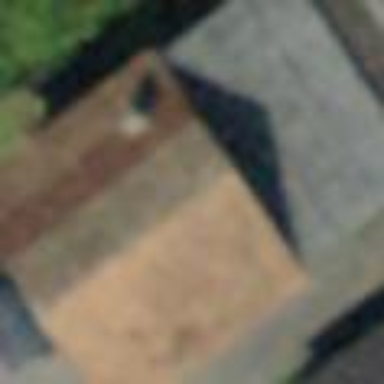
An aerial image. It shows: Shed building.